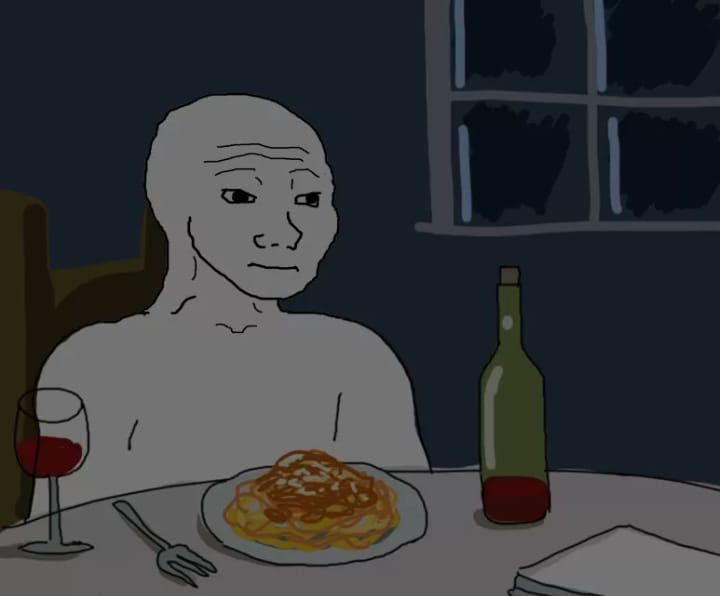
Label: 5_Wojak_with_Background